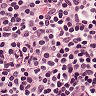
Metastatic tissue present: no